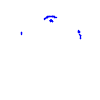
Particle: proton